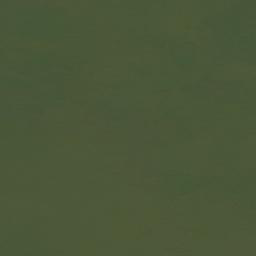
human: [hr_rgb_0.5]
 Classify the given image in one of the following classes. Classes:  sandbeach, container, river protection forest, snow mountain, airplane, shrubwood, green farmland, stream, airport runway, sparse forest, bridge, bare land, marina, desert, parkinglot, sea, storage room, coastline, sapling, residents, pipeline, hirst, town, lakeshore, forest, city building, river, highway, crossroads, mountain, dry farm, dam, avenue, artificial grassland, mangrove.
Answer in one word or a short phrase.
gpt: sea